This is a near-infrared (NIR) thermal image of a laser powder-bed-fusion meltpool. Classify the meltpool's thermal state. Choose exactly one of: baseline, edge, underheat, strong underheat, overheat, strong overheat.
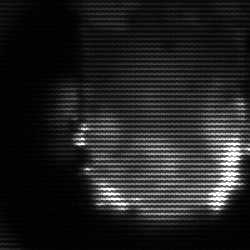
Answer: baseline